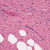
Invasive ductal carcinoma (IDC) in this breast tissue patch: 0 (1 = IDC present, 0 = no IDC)